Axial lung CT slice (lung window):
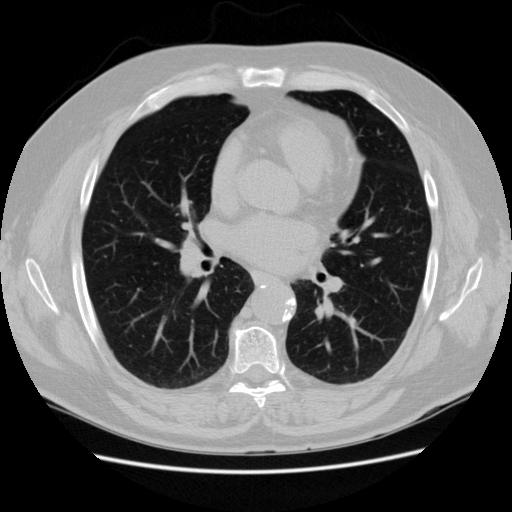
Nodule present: no